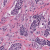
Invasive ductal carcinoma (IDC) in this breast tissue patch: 1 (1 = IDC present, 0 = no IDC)